Question: I'v implemented tableView with searchBar (used searchDispalyController) which user can enter a search term and table view shows which stories contains this search term . after tapping on the cell, a pageBasedView will push to the view which contains text and user can curl pages. (the app is a book).
the heavy task is on a method that truncate the a huge text into small parts and add them to an array.
so when user taps on a cell the burden of truncating is transferred to pageBasedViewController. it takes about a few seconds to truncating be completed and pages be ready for navigating.
in these few seconds I want to show an activityIndicator which I used MBProgressHud.
the problem rise here when tapping on a cell, the activityIndicator won't appear until the new page is going to the view.
'''
[MBProgressHUD showHUDAddedTo:self.view animated:YES];
dispatch_async(dispatch_get_global_queue( DISPATCH_QUEUE_PRIORITY_LOW, 0), ^{
//the heavy task
[self truncate:contentString];
dispatch_async(dispatch_get_main_queue(), ^{
[MBProgressHUD hideHUDForView:self.view animated:YES];
});
});
'''
here is an screenShot which shows the flow of app:

Im amazed why I can't see the ActivityIndicator! after removing this code:
'''
[MBProgressHUD hideHUDForView:self.view animated:YES];
'''
swiping back to masterViewController and again tapping on the cell process take a few second and surprisingly will see the indicator is working! but Im amazed why for the first time it doesn't work?
from noon until midnight Im working on it. but no solution!
I have uploaded sample app
download from here: (67 KB)
<URL>
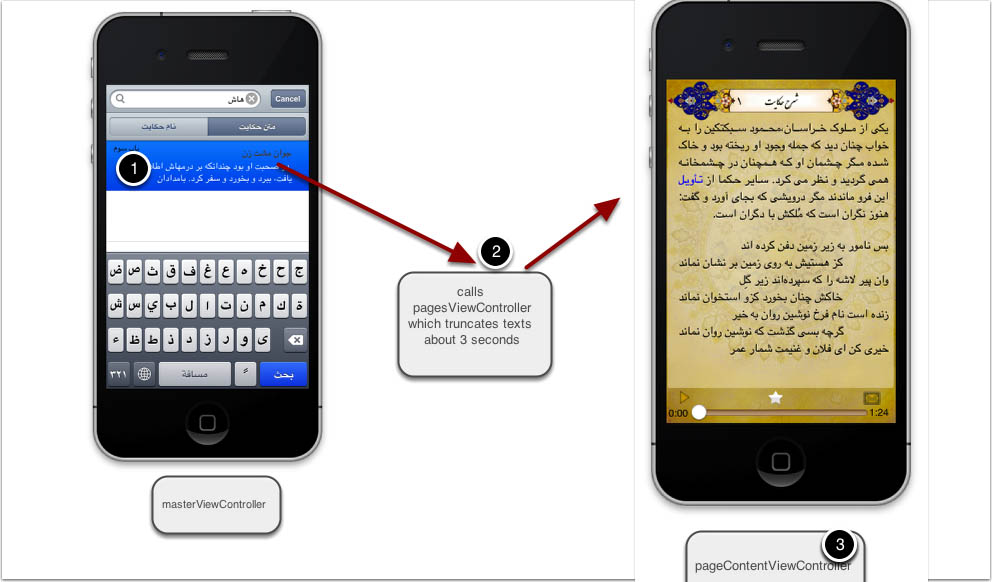
Answer: solved.
I did this way:
'''
[MBProgressHUD showHUDAddedTo:[[[UIApplication sharedApplication] windows] objectAtIndex:1] animated:YES];
sema = dispatch_semaphore_create(0);
[[NSRunLoop currentRunLoop] runUntilDate:[NSDate distantPast]];
dispatch_async(dispatch_get_global_queue(DISPATCH_QUEUE_PRIORITY_LOW, 0), ^{
//here we do the heavy job
[self truncate:contentString];
});
'''
and after recieving semaphore:
.
.
.
'''
dispatch_semaphore_wait(sema, DISPATCH_TIME_FOREVER);
NSLog(@"<<< signal received >>>");
[MBProgressHUD hideHUDForView:[[[UIApplication sharedApplication] windows] objectAtIndex:1] animated:YES];
'''